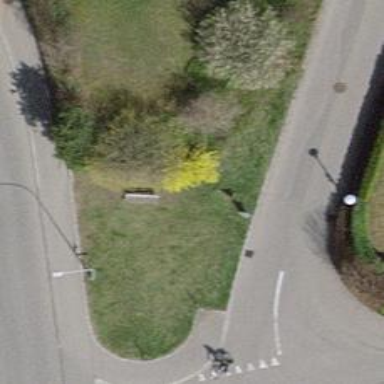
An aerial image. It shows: Brown bench in the vicinity.